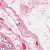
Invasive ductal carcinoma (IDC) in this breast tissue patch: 0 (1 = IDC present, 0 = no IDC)